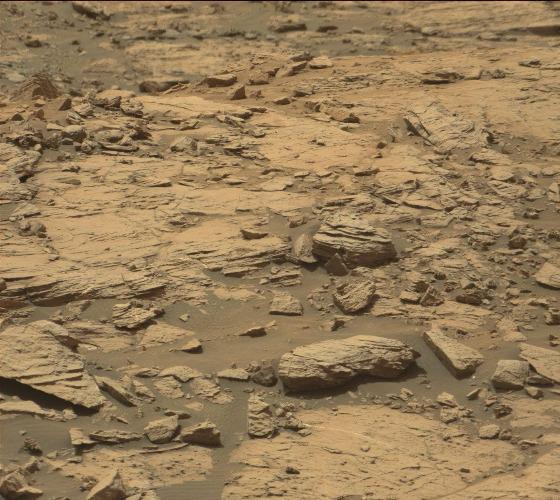
Terrain classes present: Bedrock, Gravel / Sand / Soil, Rock, Shadow